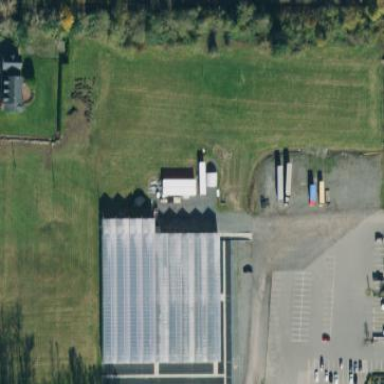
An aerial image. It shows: Greenhouse.